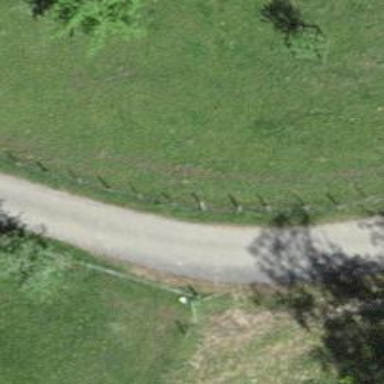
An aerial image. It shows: Well-maintained track road with grade 1 tracktype.